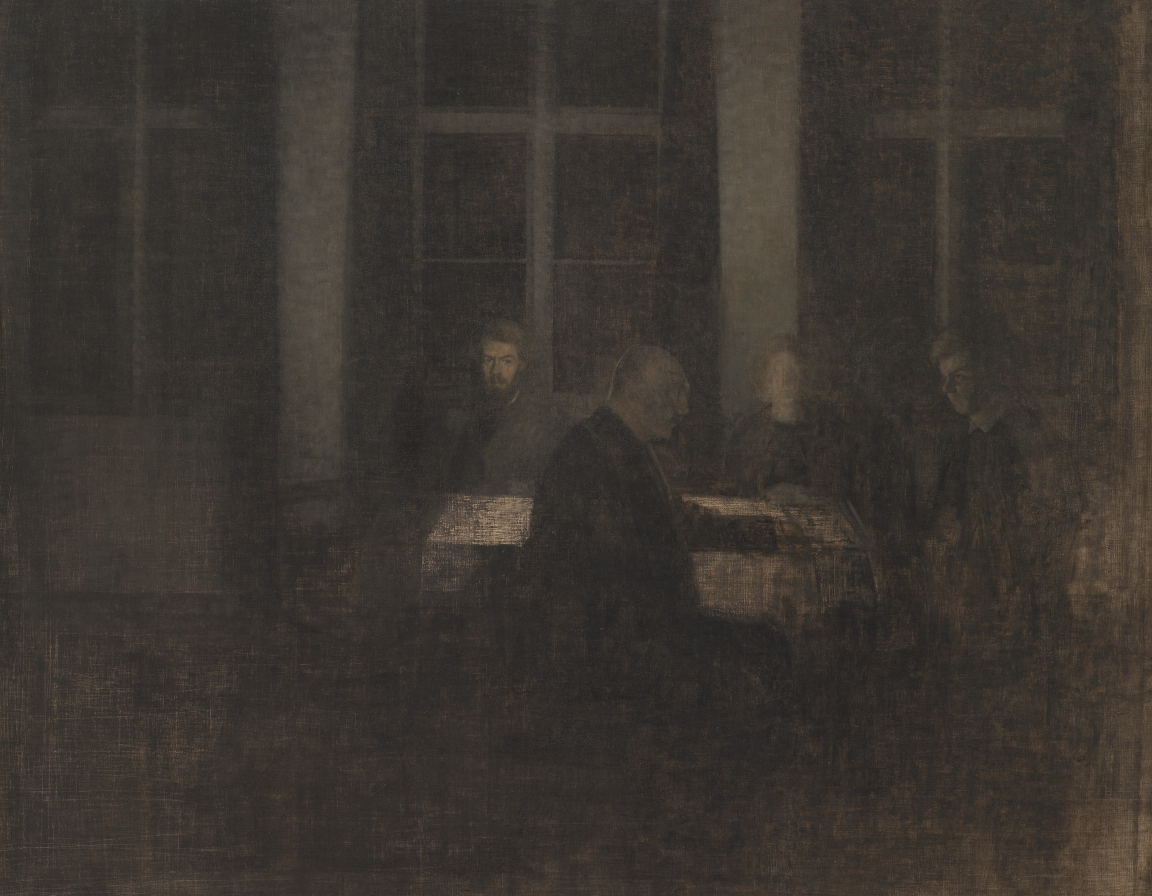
portrait painting, wide, dark interior, candlelight, four figures gathered around a white-clothed table in a near-dark interior, bearded man on far left facing viewer, older bald man seated centre foreground in profile, pale ghostly figure centre background facing the viewer, fourth figure in profile on the right, three dark windows behind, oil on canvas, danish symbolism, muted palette